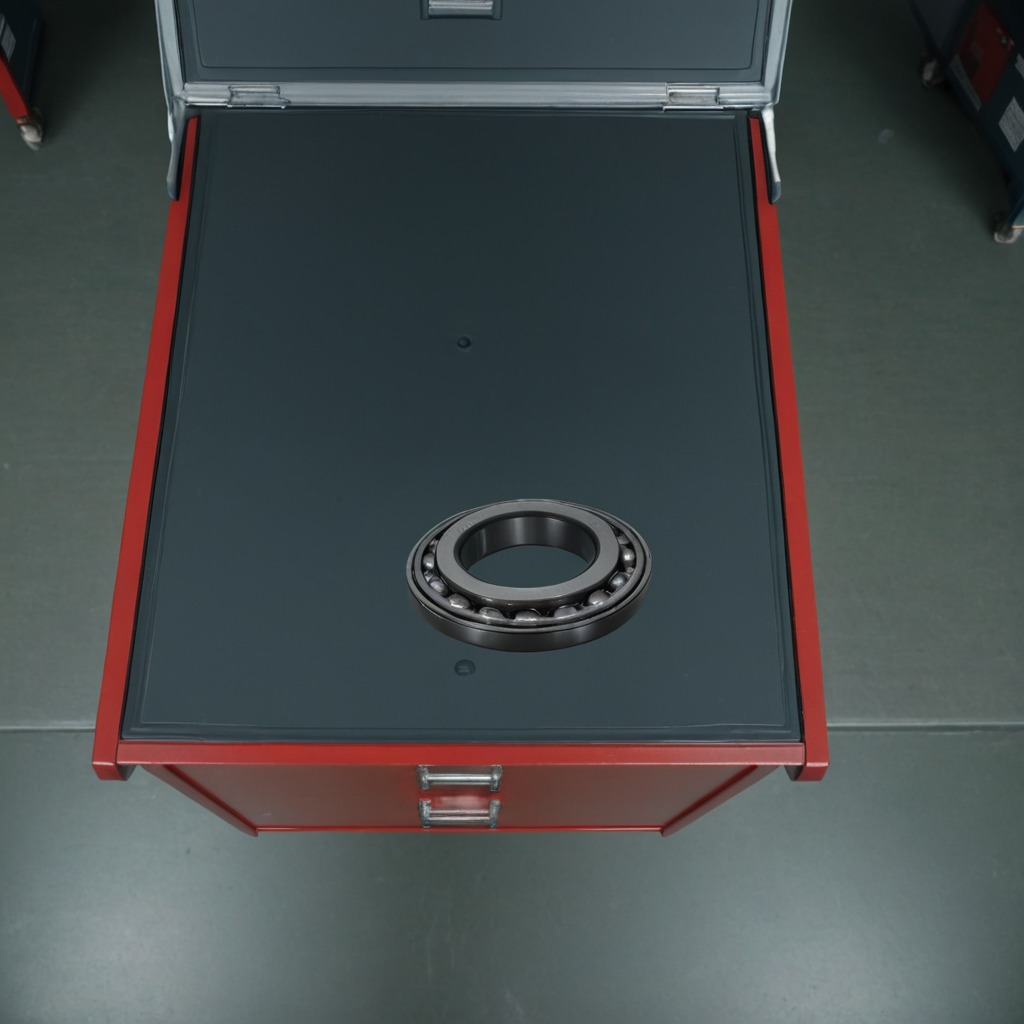
A metal ball bearing lies on a toolbox surface in an airplane hangar workshop.